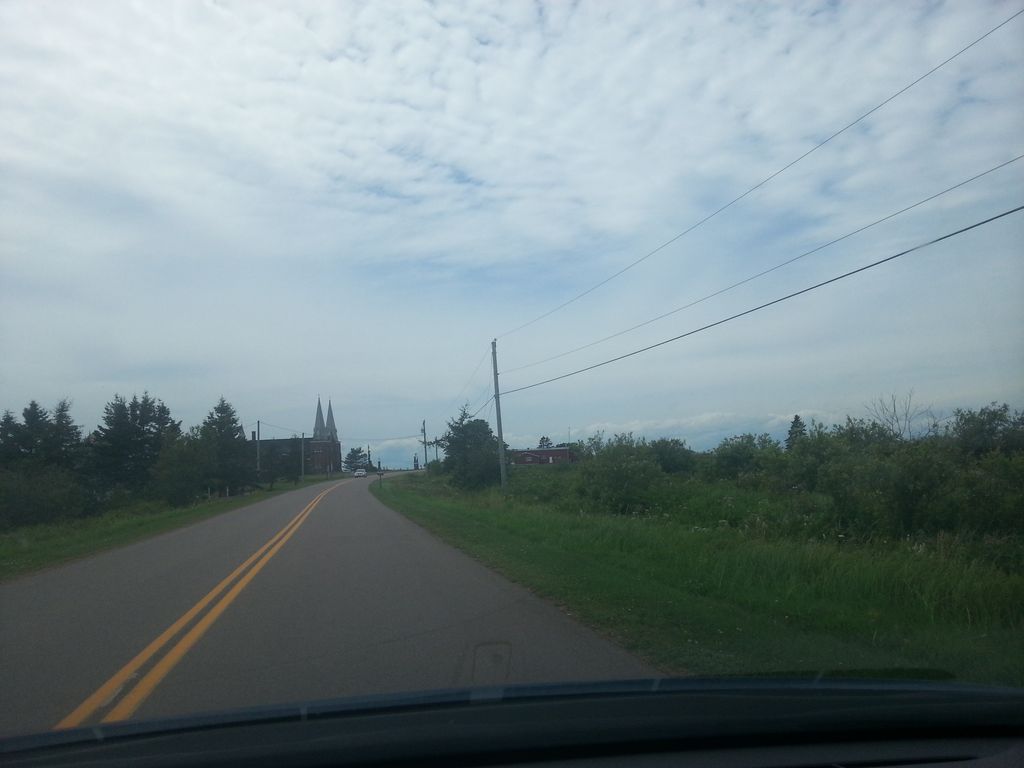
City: charlottetown